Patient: sex M, age 30
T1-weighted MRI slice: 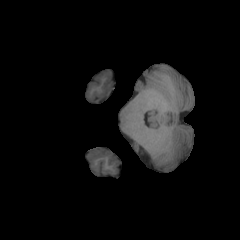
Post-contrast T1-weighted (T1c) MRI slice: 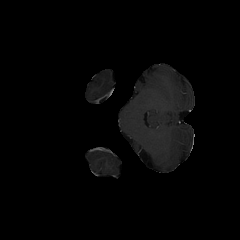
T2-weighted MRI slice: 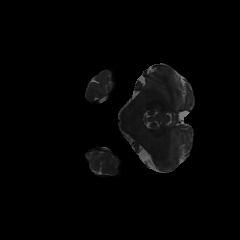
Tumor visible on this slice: no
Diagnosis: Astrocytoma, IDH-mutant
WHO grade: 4